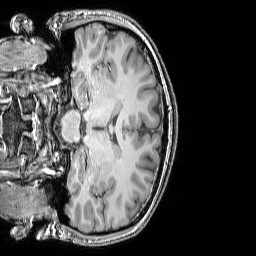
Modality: T1w
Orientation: coronal
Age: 19
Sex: male
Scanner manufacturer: siemens
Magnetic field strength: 3 T
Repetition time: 1.9 s
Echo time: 0.00444 s